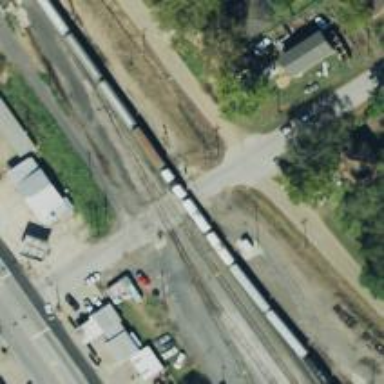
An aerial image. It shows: Railway level crossing.